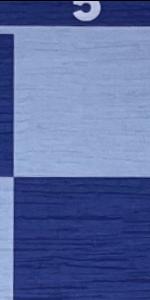
Label: Empty